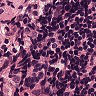
Metastatic tissue present: no